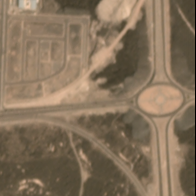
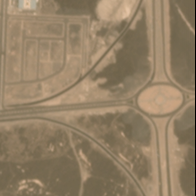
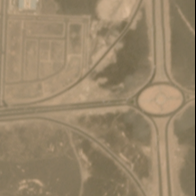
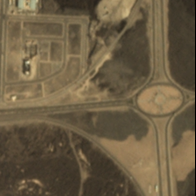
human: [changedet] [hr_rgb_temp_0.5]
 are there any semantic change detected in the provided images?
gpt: a road appeared in the bareland on the top left .

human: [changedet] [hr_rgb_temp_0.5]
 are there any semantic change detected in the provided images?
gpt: a road has appeared in the scene .

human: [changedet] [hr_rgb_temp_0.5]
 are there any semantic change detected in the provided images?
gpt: a building is constructed beside the road on the bareland .

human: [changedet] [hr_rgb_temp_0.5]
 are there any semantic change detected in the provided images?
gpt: a road  and building is built at the top left of the scene .

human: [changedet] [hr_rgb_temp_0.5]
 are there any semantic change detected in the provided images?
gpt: an intersecting road at the top left and a building beside road appeared in the scene .